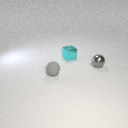
small gray metal sphere to the right of small cyan metal cube